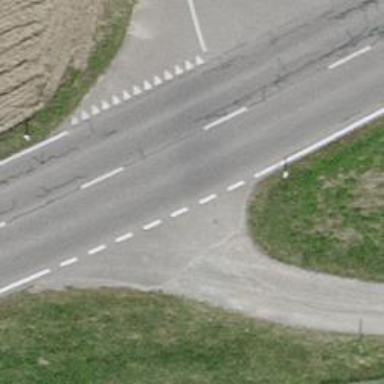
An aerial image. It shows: Dirt track road with grade2 tracktype.